Question: So I have a webservice that returns a custom type
'''
public List<MyNS.Product> GetProducts(string filter)
{
...
}
'''
'MyNS.Product' is defined in another assembly. My client app references the same assembly. When I add a service reference to my client app, the return type is 'MyServiceReference.Product'.
'''
var client = new MyServiceReference.dataSoapClient();
var products = client.GetProducts("derp");
// products type is MyServiceReference.Product[]
'''
How do I get my client app to recognize that returned object of type 'MyServiceReference.Product' is actually the 'MyNS.Product' type it already knows about? (the list to array part isn't a big deal, just the T type)
The webservice is the regular asmx as part of a web site. I'm doing "add service reference" to add the service to my client project within visual studio.
edit: here are the options from the "advanced" button in the add service referance dialog. I changed the collection type from Array to List. I also tried specifically selecting my library with the Product type but that didn't help either.

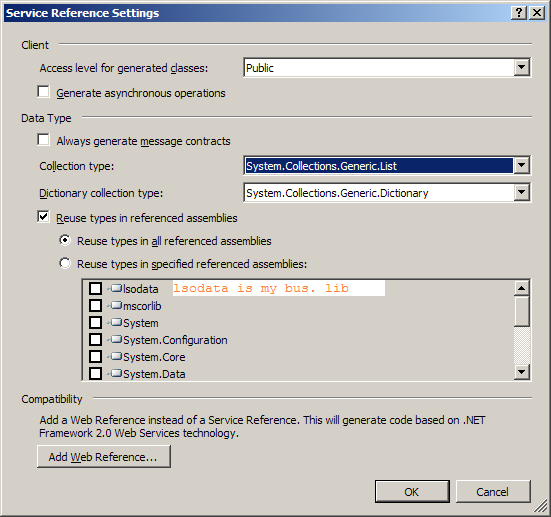
Answer: There is no way to do this without either modifying the automatically generated web service reference code (which I would not advise), or wrapping your web reference calls with a wrapper class that takes and returns objects with their expected types.
When you add a web reference, the IDE automatically generates a class that matches the web service interface based on the definition returned via SOAP. Therefore, if you use a complex type like Product, it's going to automatically generate it's own Product class that has the same public properties.